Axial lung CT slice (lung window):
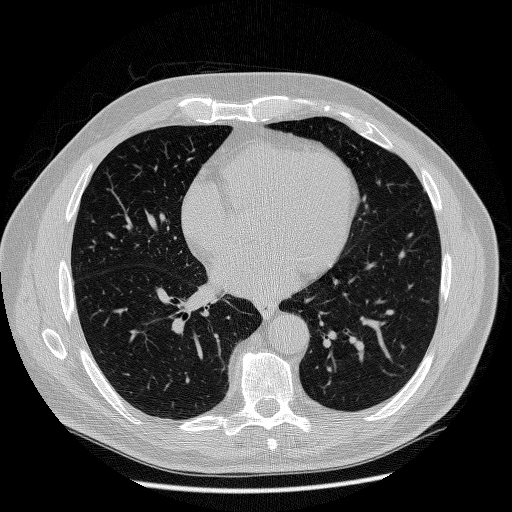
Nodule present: no